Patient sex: M
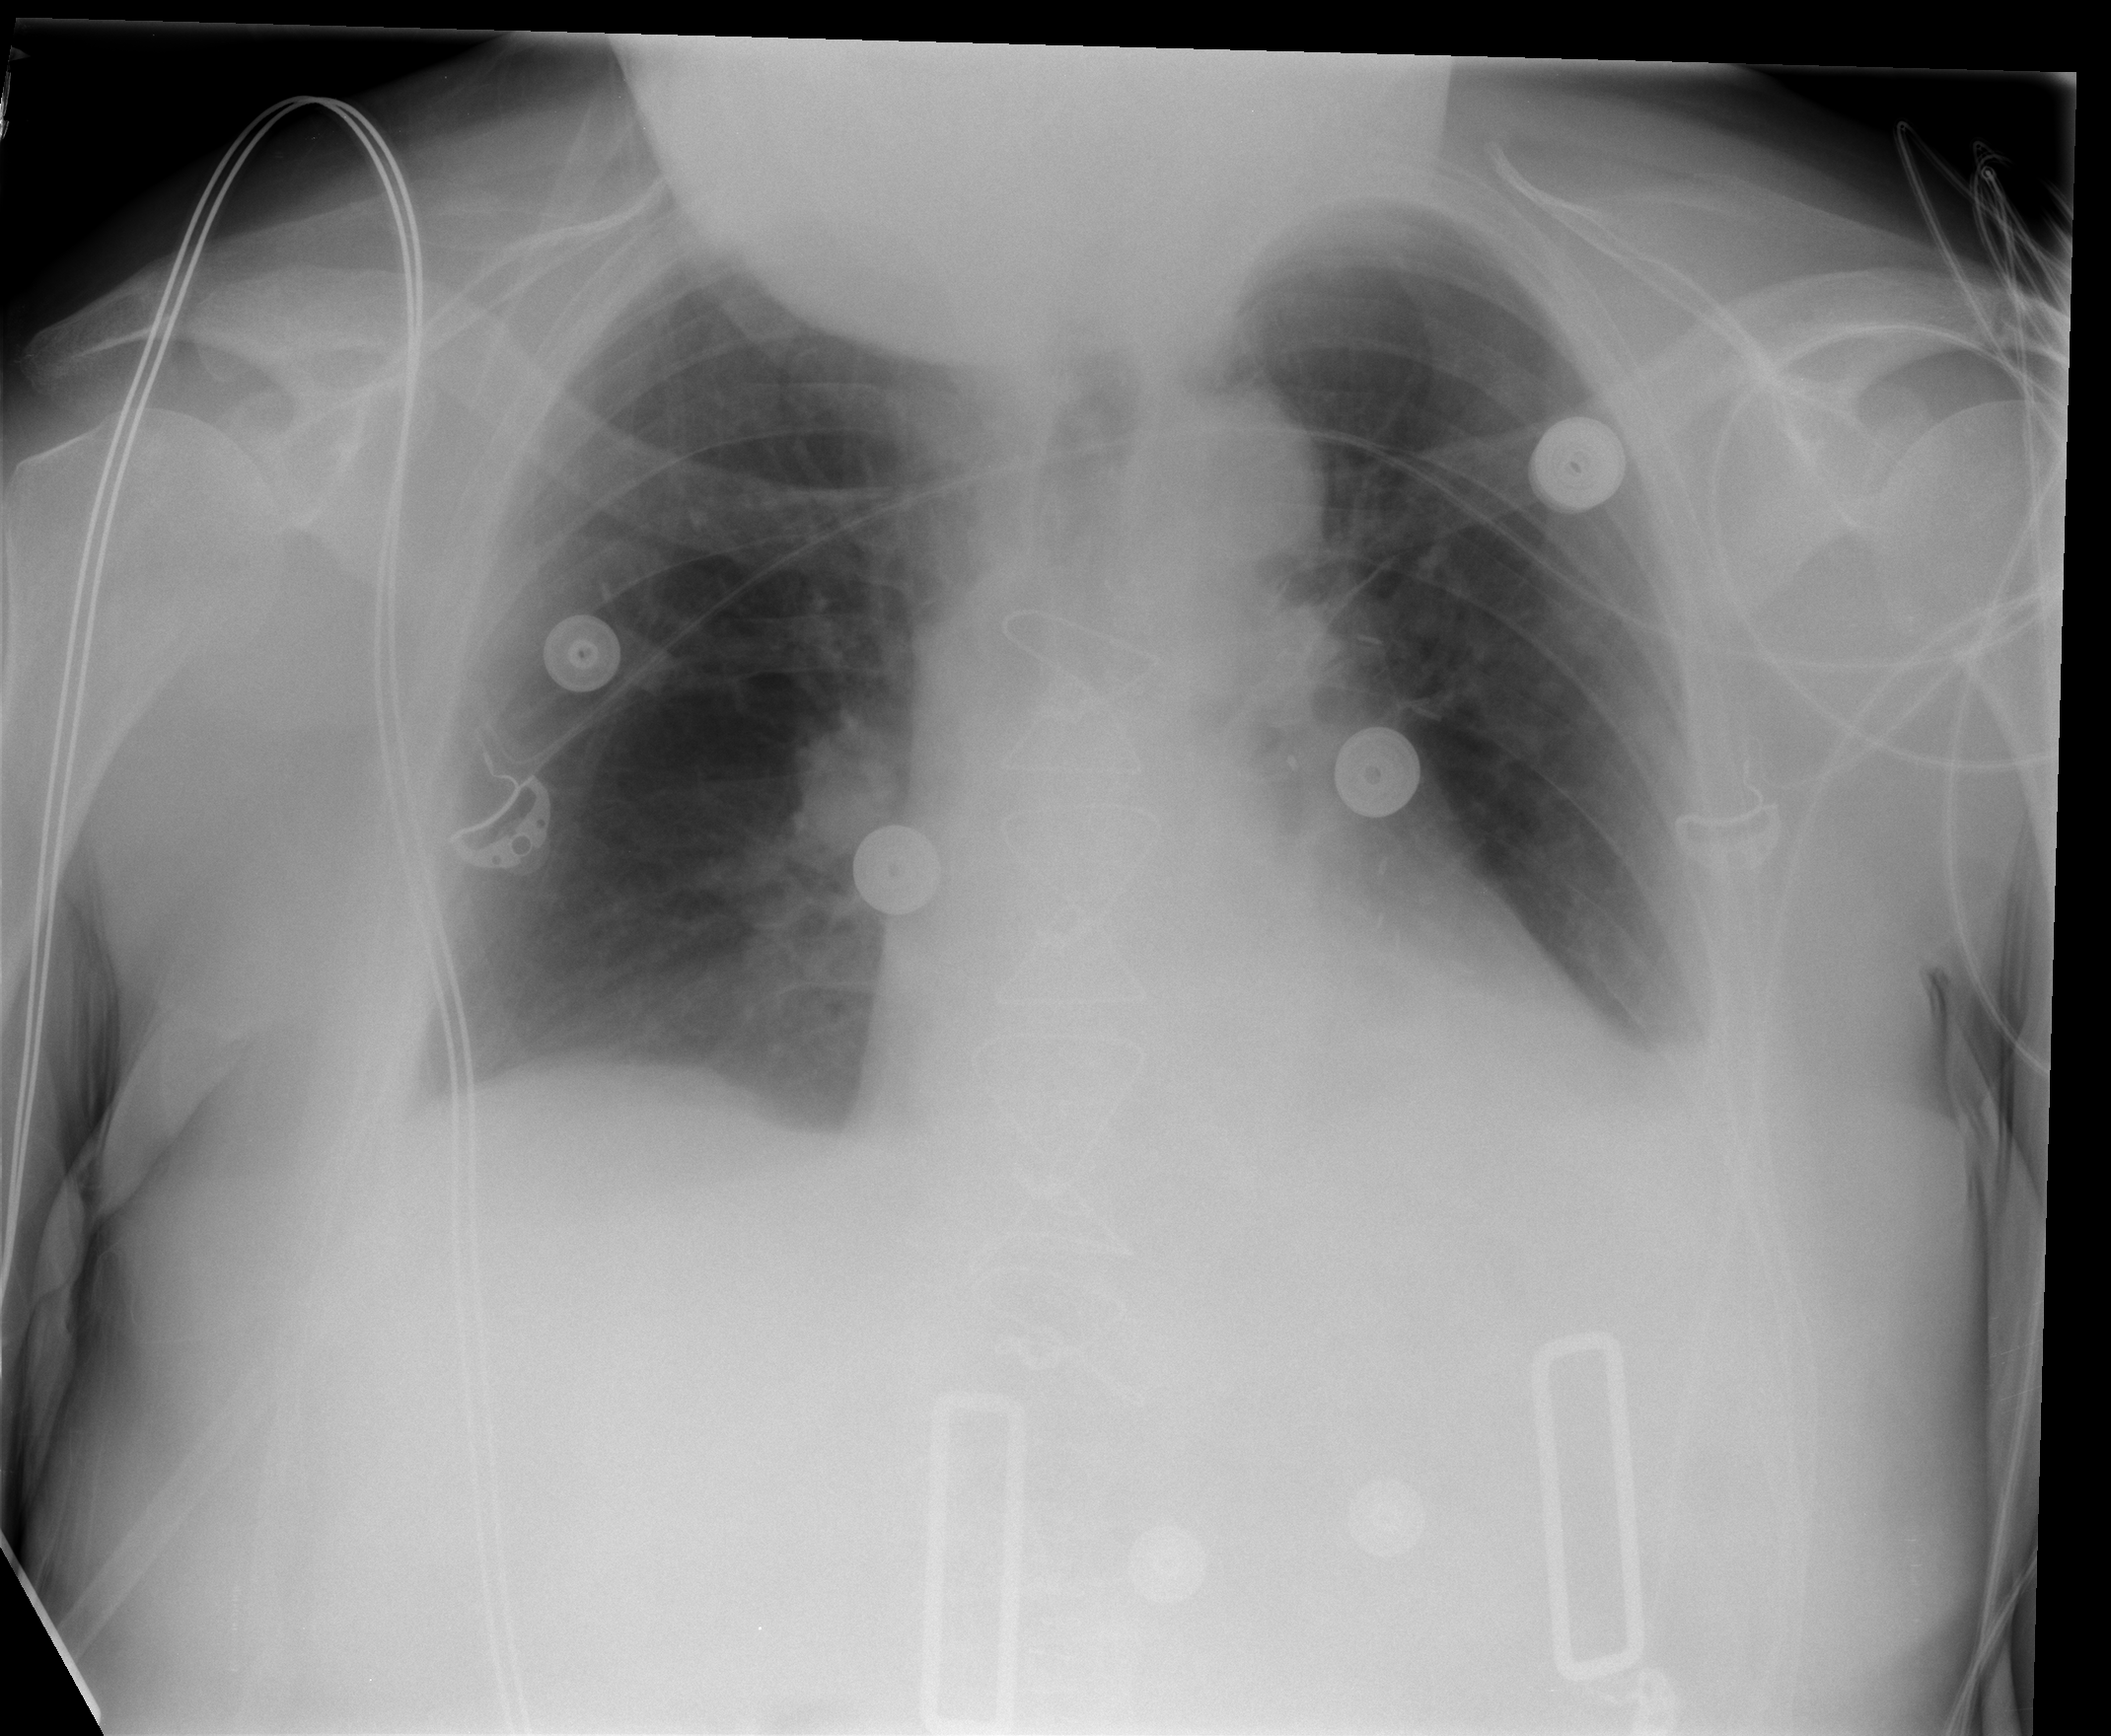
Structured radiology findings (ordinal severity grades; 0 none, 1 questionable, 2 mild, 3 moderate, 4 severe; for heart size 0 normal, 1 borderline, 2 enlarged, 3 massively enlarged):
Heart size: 2
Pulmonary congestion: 0
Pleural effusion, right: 1
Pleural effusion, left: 2
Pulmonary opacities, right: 0
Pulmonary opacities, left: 0
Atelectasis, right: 2
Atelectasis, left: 2